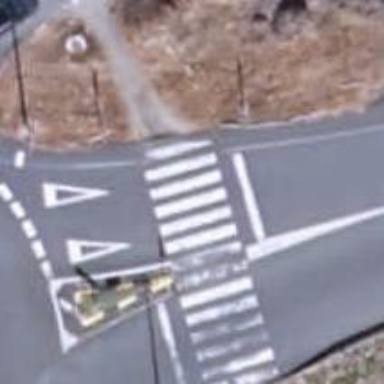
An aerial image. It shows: Uncontrolled zebra crossing on the road.